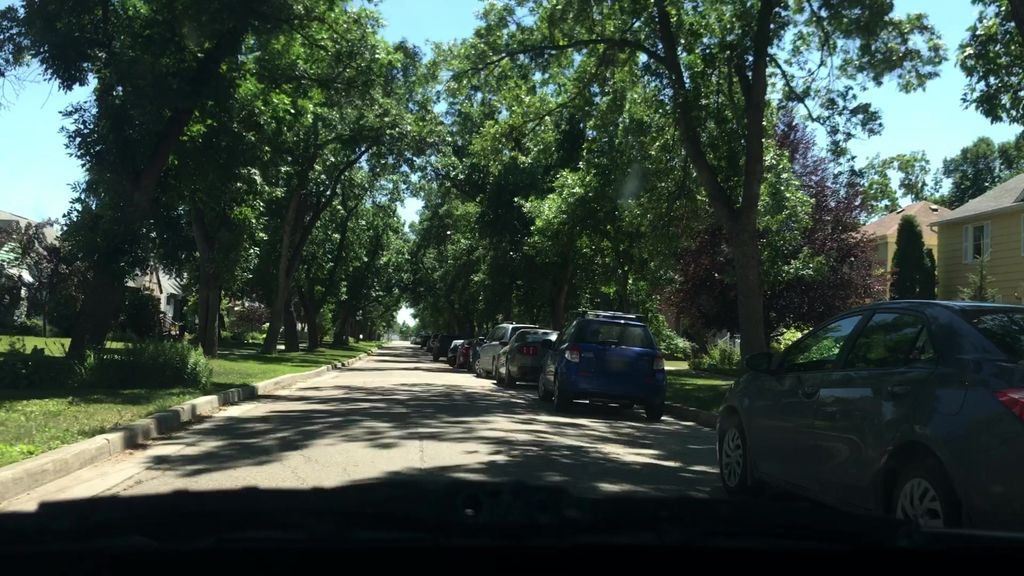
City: winnipeg